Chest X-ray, PA view. Patient: 64 years old, sex F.
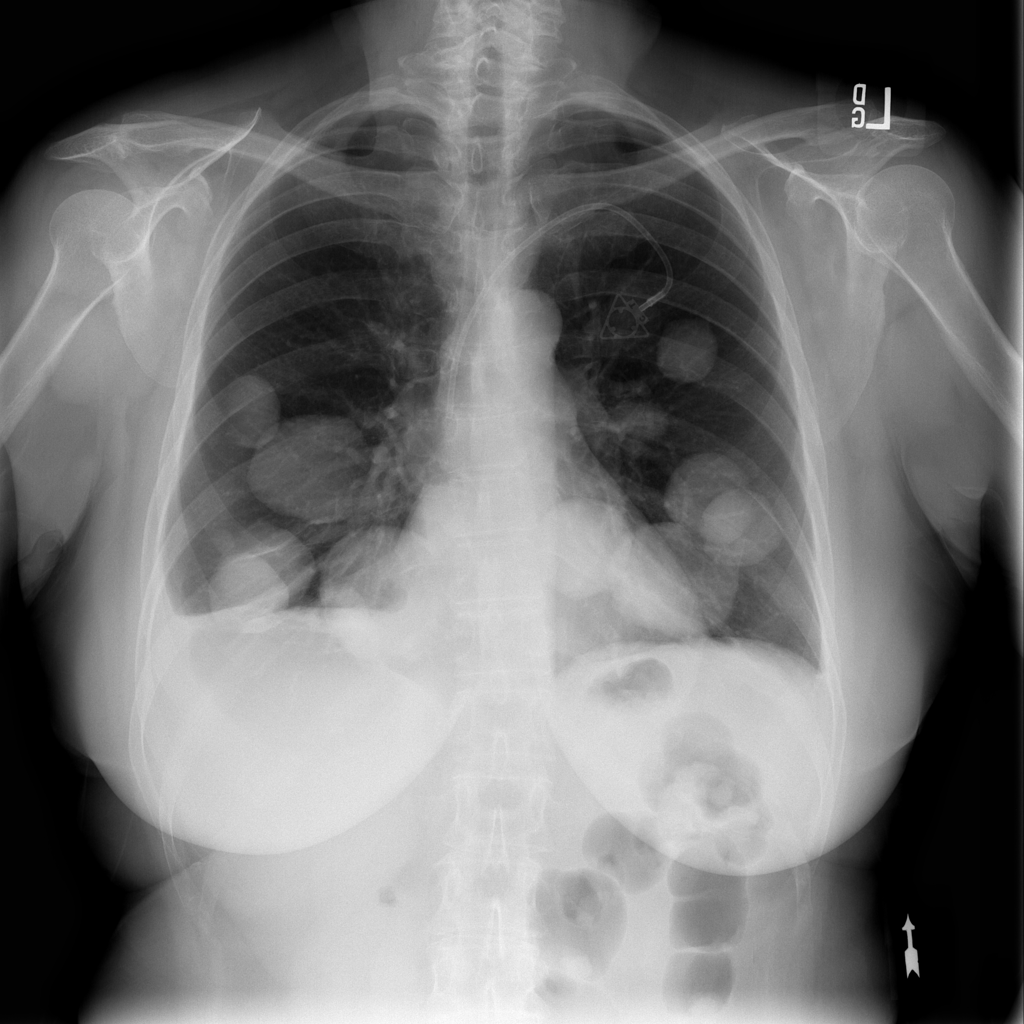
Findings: Effusion